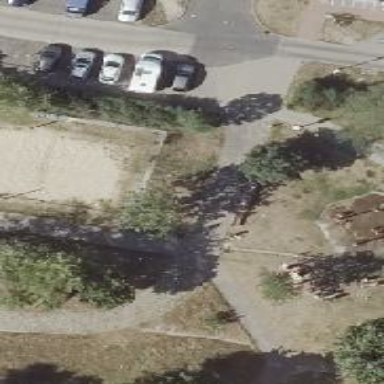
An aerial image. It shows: Compacted footway.